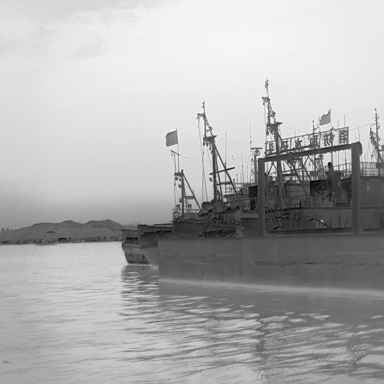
There is a bulk_carrier in the infrared image.